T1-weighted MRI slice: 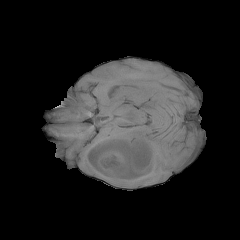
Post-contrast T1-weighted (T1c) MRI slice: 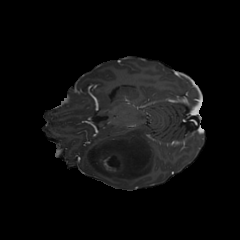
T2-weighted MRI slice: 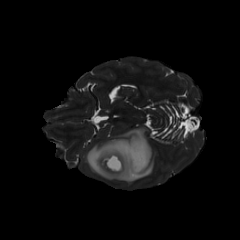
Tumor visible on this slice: yes